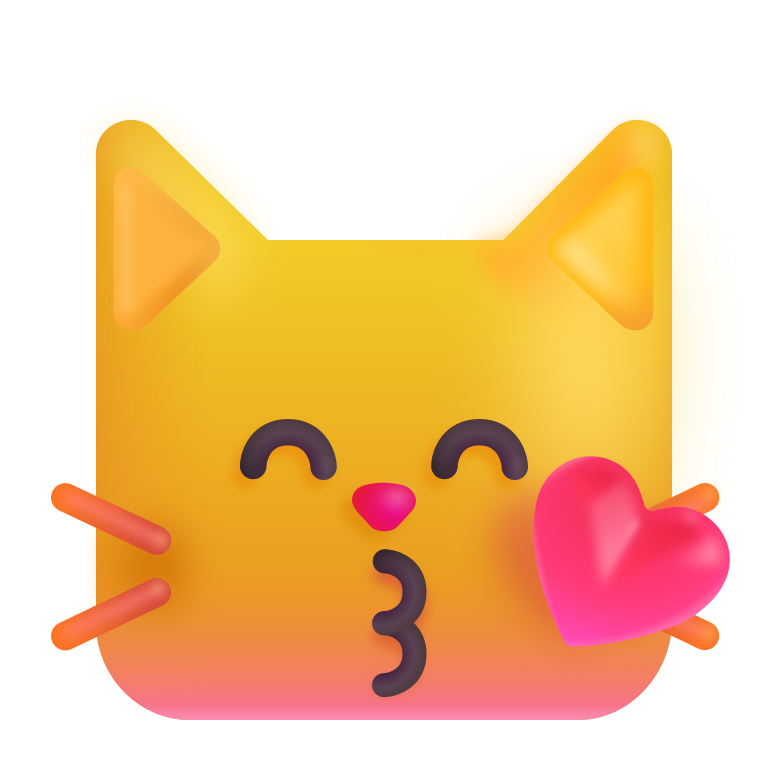
kissing cat color